Question: I am trying to understand the use of the 'AsyncTask' on Android and with that purpose I have developed this simple code.
And surprisingly doInbackground is called correctly and I see the logs but the other two methods are not called.
Am I missing something?
'''
public class DownloadFilesTask extends AsyncTask<Void, Void, Void> {
protected Void doInBackground(Void... params) {
try {
Log.i("Thread","1");
Thread.sleep(1000);
Log.i("Thread","2");
Thread.sleep(1000);
Log.i("Thread","3");
Thread.sleep(1000);
Log.i("Thread","4");
Thread.sleep(1000);
Log.i("Thread","5");
} catch (InterruptedException e) {
e.printStackTrace();
}
return null;
}
protected void onProgressUpdate(Void... progress) {
Log.i("Thread","onProgress");
}
protected void onPostExecute(Void... result) {
Log.i("Thread","onPosts");
}
}
'''
[EDIT]
With this code all works right excepting the 'onProgressUpdate'
'''
public class DownloadFilesTask extends AsyncTask<Void, Integer, String> {
public String doInBackground(Void... params) {
try {
int i = 0;
Log.i("Thread","1");
Thread.sleep(1000);
publishProgress(i++);
Log.i("Thread","2");
Thread.sleep(1000);
publishProgress(i++);
Log.i("Thread","3");
Thread.sleep(1000);
Log.i("Thread","4");
Thread.sleep(1000);
Log.i("Thread","5");
} catch (InterruptedException e) {
e.printStackTrace();
}
return "done";
}
public void onProgressUpdate(int progress) {
Log.i("Thread","onProgress " + progress);
}
public void onPostExecute(String result) {
Log.i("Thread","onPosts " + result);
}
'''
And here you can see a screenshot of my LogCat:

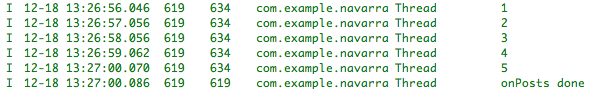
Answer: The method signature is wrong. It should look like:
'''
protected void onPostExecute(Void result) {
Log.i("Thread","onPosts");
}
'''
also, I suggest you to use the '@Override' annotation. This way you will get a compile time error if you are trying to overriding a wrong method.
Edit:
The signature of onProgressUpdate you posted is wrong. It should be:
'''
protected void onProgressUpdate(Integer... progress){}
'''